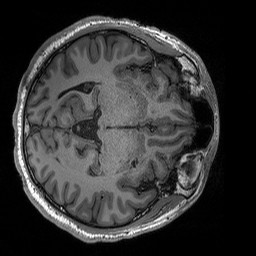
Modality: T1w
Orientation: axial
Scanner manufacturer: siemens
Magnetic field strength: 3 T
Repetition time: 2.3 s
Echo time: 0.00294 s